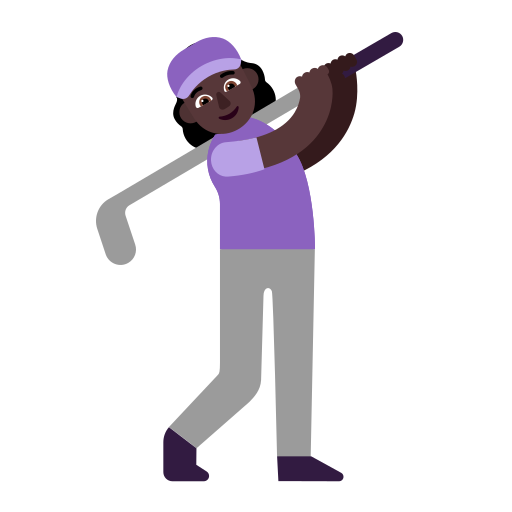
woman golfing flat dark